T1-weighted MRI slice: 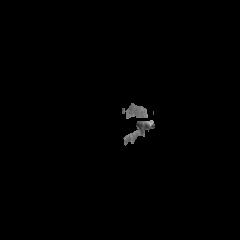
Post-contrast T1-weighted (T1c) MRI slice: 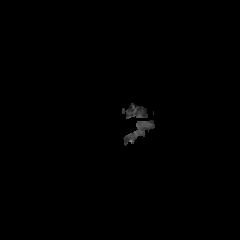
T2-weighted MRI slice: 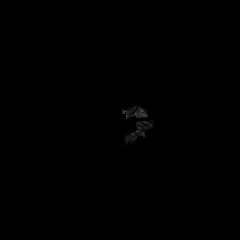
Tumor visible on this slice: no